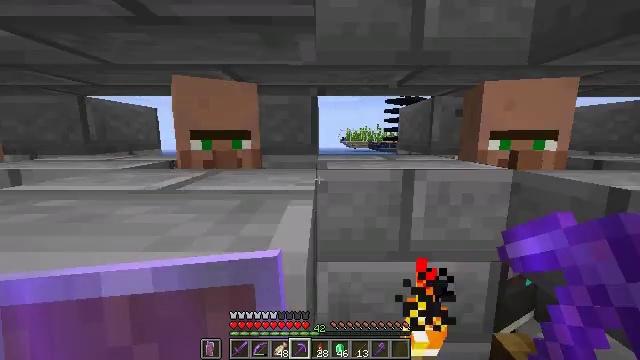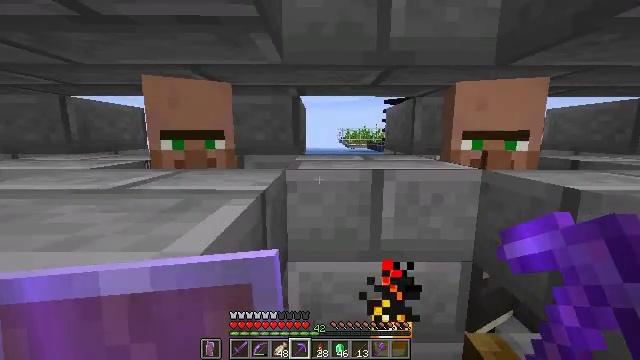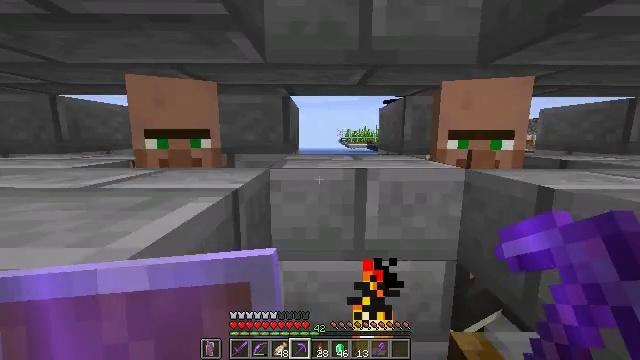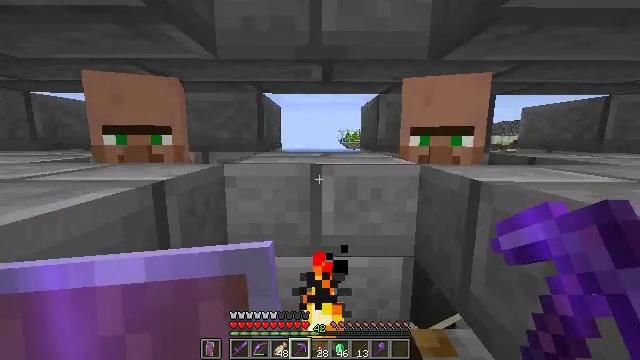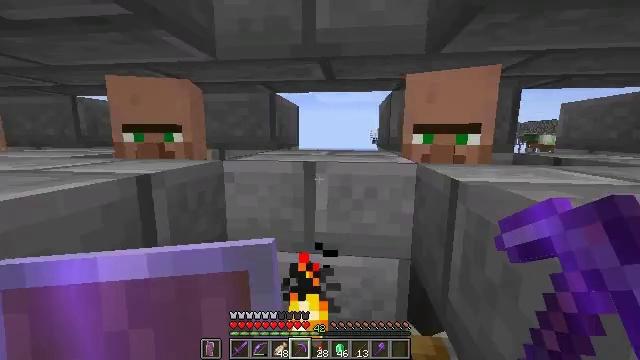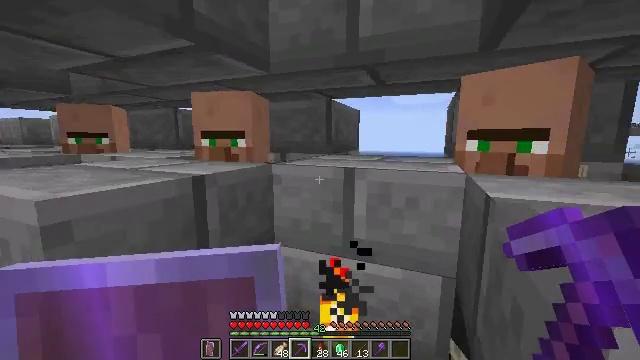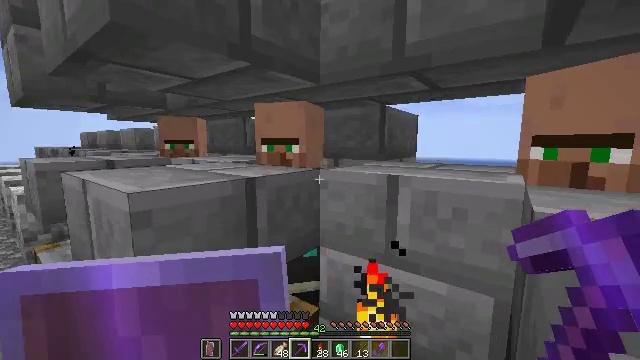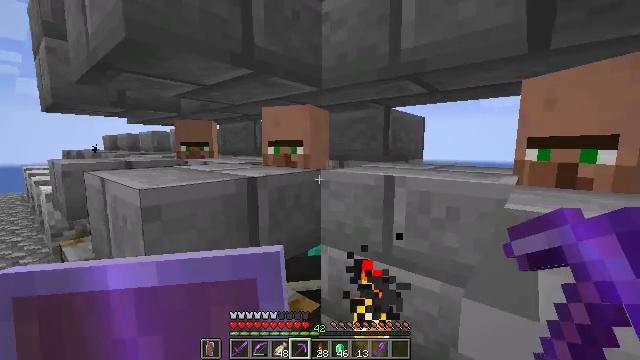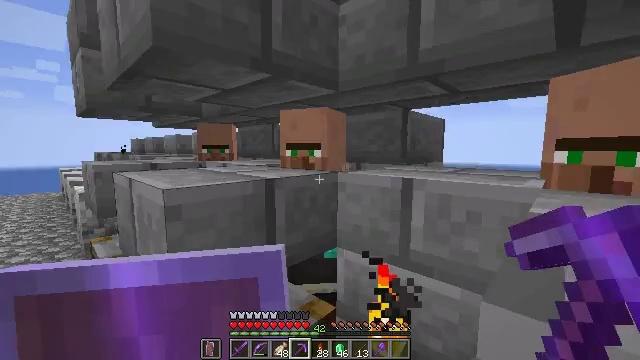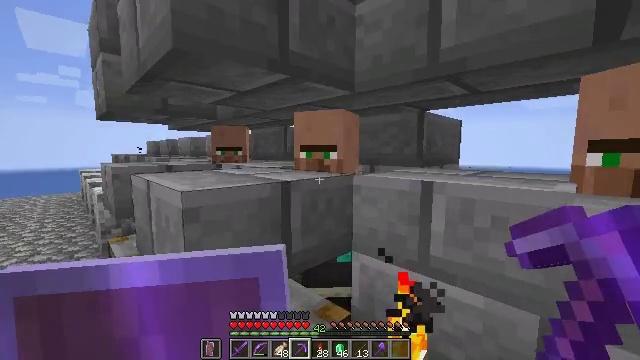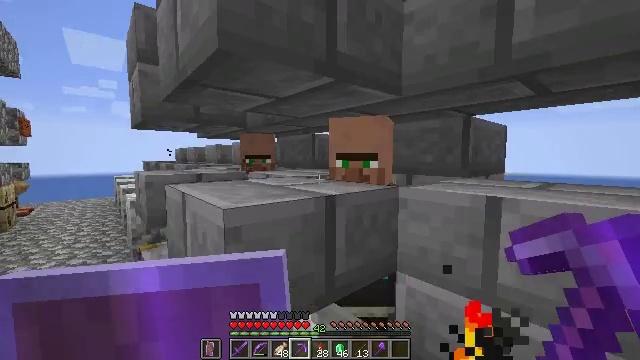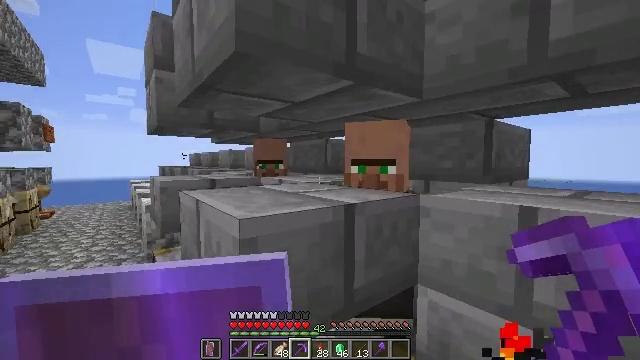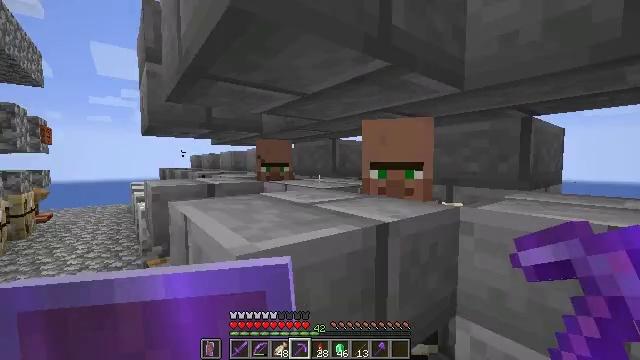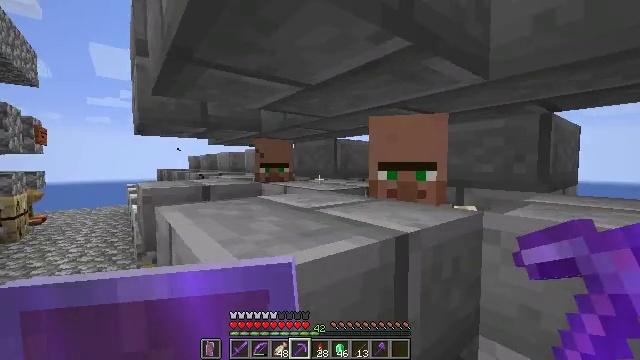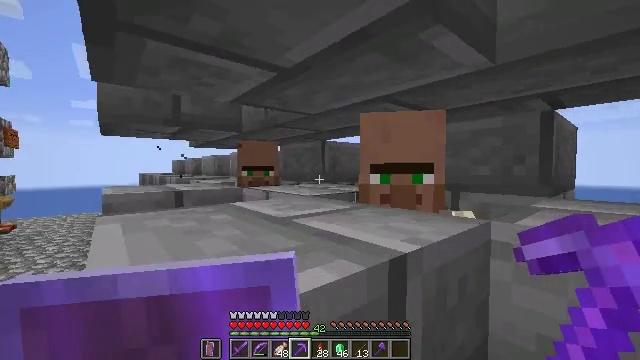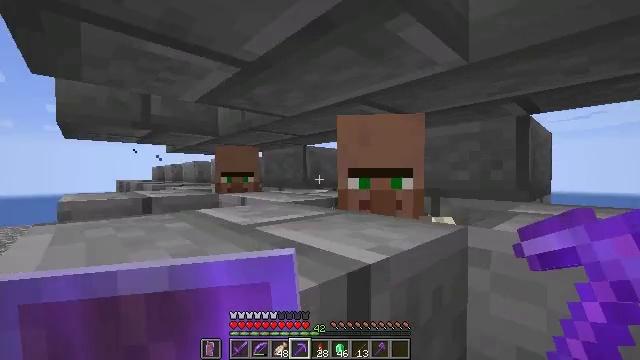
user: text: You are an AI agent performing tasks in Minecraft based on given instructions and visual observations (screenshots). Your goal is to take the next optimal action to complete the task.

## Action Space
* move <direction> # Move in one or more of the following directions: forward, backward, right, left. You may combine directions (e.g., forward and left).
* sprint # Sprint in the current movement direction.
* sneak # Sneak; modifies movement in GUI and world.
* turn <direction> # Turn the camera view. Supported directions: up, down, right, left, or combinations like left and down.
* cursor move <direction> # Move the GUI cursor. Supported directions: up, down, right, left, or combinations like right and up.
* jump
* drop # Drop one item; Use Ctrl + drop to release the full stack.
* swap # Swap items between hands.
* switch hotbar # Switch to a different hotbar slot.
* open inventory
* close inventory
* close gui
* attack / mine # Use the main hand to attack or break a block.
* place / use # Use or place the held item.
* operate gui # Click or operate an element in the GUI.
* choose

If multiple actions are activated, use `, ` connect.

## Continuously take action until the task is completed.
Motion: motion action
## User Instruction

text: craft item light gray glazed terracotta
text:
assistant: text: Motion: move right
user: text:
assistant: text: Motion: move right
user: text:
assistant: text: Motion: move right
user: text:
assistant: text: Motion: move forward and move right, turn left
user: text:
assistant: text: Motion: move forward and move right, turn left
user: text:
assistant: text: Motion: move forward and move right, turn left and up
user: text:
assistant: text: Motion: move forward and move right, turn left
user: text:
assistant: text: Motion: move forward, turn left
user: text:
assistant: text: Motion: move forward, turn left
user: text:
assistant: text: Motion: move forward, turn left and up
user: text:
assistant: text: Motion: move forward, turn left and up
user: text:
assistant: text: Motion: move forward
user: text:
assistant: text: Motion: move forward
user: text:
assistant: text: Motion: move forward, turn right
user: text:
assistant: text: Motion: move forward, turn right and up
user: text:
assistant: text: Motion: move forward, turn right
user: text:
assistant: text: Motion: turn right and up
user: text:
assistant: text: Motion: turn right
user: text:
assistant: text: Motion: no_op
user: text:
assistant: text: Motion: no_op
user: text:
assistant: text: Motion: no_op
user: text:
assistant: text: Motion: no_op
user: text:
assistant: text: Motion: use / place
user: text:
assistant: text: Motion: use / place
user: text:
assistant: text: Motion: use / place
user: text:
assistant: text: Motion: no_op
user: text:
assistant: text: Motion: no_op
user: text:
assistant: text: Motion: no_op
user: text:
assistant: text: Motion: no_op
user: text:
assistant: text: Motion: no_op